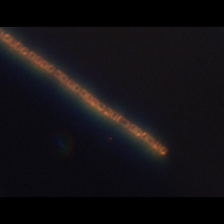
Taxon: Chaetoceros
Group: Diatoms